Question:
As the pic show(This is drawn by PhotoShop, not implemented yet), I want to implemnt a 'List' like this one. It has different column count, say the first row has only one item, and the others have two items . I tried to use 'itemRendererFunction' to detect the different item(the first row treat as a rendererA, the others treat as another rendererB),but it didn't work.
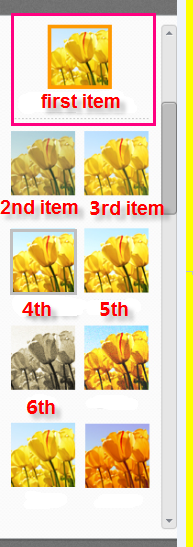
Answer: The cleanest solution to this problem, is to create a custom layout (we've discussed in the comments how Romi's solution will eventually cause too many problems). However, this is usually not an easy thing to do.
I will give you a rough sketch of what this custom layout might look like, so you can use it as a starting point to create one that does exactly what you need.
To create a custom layout, you must subclass 'BaseLayout' and override and implement its 'updateDisplayList' and 'measure' methods.
To make things easier (and in order not to dump 500 lines of code in here), I used some hardcoded variables for this example. It assumes there will always be two columns, the first item will always be 200x200 px, and the other items will always be 100x100 px. There is no horizontalGap or verticalGap.
The consequence is of course that you can use this custom layout (as it is now) only for this specific List and these specific ItemRenderers. If you want it to be more generic, you'll have to do a lot more calculations.
But now for the code:
'''
public class MyCustomLayout extends LayoutBase {
//hardcoded variables
private var columnCount:int = 2;
private var bigTileWidth:Number = 200;
private var bigTileHeight:Number = 200;
private var smallTileWidth:Number = 100;
private var smallTileHeight:Number = 100;
override public function updateDisplayList(width:Number, height:Number):void {
var layoutTarget:GroupBase = target;
if (!layoutTarget) return;
var numElements:int = layoutTarget.numElements;
if (!numElements) return;
//position and size the first element
var el:ILayoutElement = useVirtualLayout ?
layoutTarget.getVirtualElementAt(0) : layoutTarget.getElementAt(0);
el.setLayoutBoundsSize(bigTileWidth, bigTileHeight);
el.setLayoutBoundsPosition(0, 0);
//position & size the other elements in 2 columns below the 1st element
for (var i:int=1; i<numElements; i++) {
var x:Number = smallTileWidth * ((i-1) % 2);
var y:Number = smallTileHeight * Math.floor((i-1) / 2) + bigTileHeight;
el = useVirtualLayout ?
layoutTarget.getVirtualElementAt(i) :
layoutTarget.getElementAt(i);
el.setLayoutBoundsSize(smallTileWidth, smallTileHeight);
el.setLayoutBoundsPosition(x, y);
}
//set the content size (necessary for scrolling)
layoutTarget.setContentSize(
layoutTarget.measuredWidth, layoutTarget.measuredHeight
);
}
override public function measure():void {
var layoutTarget:GroupBase = target;
if (!layoutTarget) return;
var rowCount:int = Math.ceil((layoutTarget.numElements - 1) / 2);
//measure the total width and height
layoutTarget.measuredWidth = layoutTarget.measuredMinWidth =
Math.max(smallTileWidth * columnCount, bigTileWidth);
layoutTarget.measuredHeight = layoutTarget.measuredMinHeight =
bigTileHeight + smallTileHeight * rowCount;
}
}
'''
And you can use it like this:
'''
<s:List dataProvider="{dp}" height="300">
<s:layout>
<l:MyCustomLayout />
</s:layout>
</s:List>
'''